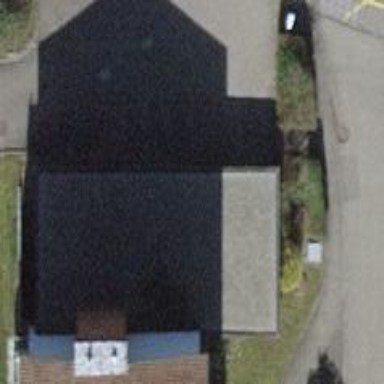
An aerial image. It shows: Group of garages.